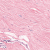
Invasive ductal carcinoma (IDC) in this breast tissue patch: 0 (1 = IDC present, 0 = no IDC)